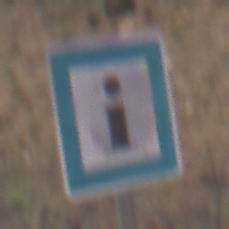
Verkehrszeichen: Informationsstelle
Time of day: Midday
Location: Outdoor (RoadRail)
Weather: Clear
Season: NotSpecified
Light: Natural